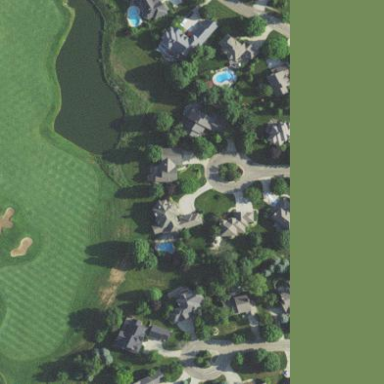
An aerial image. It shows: Rough grassy area used for golf.